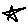
Label: star